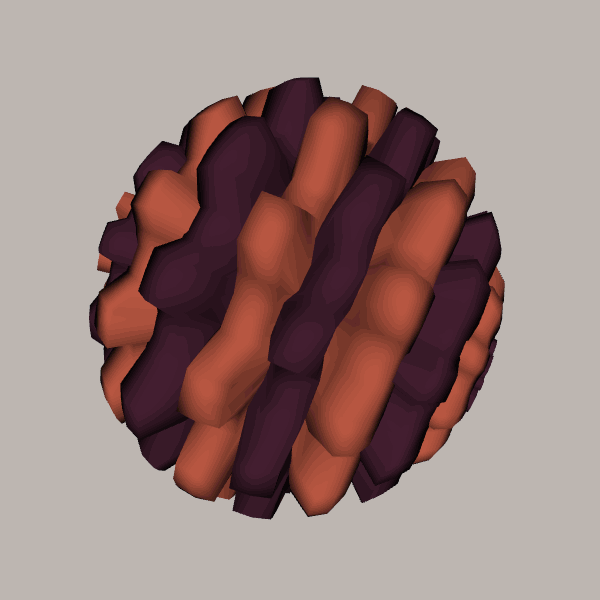
Background: light